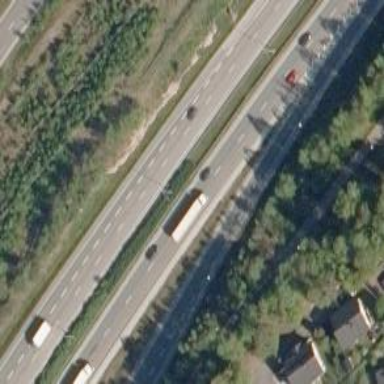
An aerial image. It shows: Asphalt trunk link road.